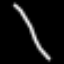
Label: line